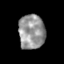
Tissue: skin
Cell type: T cells
Senescence score: 0.2374
Nuclear area (px): 888
Mean DAPI intensity: 149.988